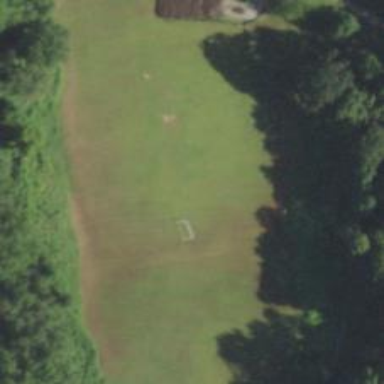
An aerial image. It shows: Soccer pitch for leisure land activities.